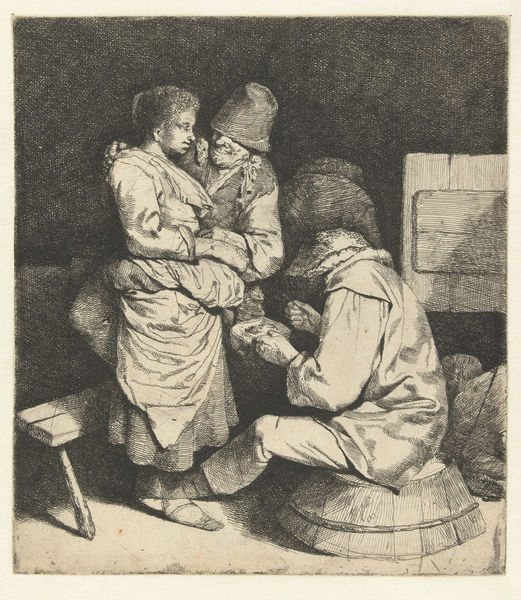
Titel: Vrouw vastgepakt door man, andere man zit te eten in herberg
Künstler: Cornelis Pietersz. Bega
Standort: Amsterdam
Institution: Rijksmuseum
Schlagwörter: mann, frau, grau, hut, männer, schwarz, mütze, arm, umarmung, säcke, bank, fass, gesinde, mumarmung